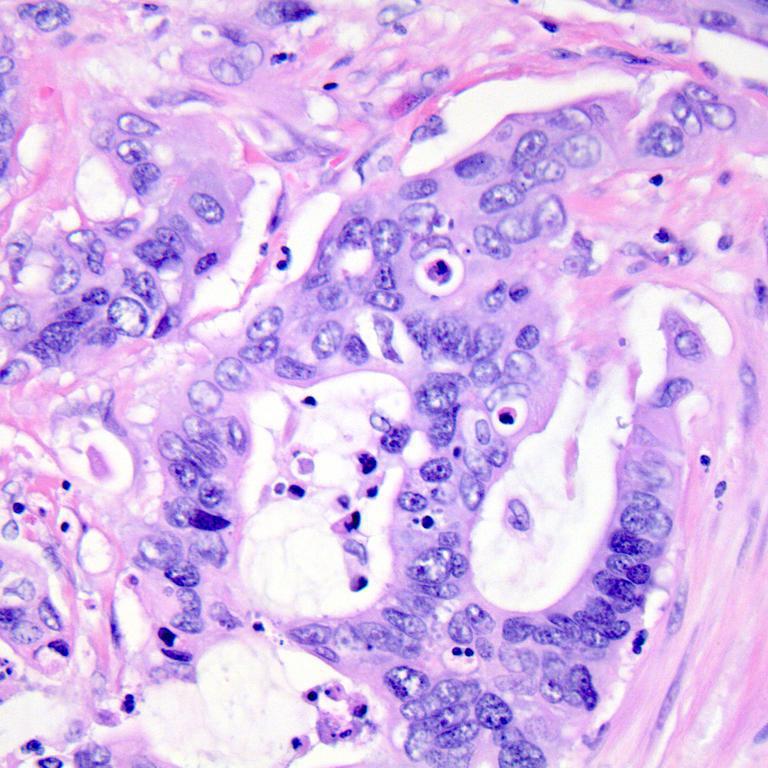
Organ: colon
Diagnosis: adenocarcinomas